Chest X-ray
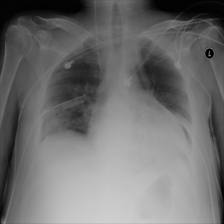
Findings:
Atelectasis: negative
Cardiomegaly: negative
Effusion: negative
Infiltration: negative
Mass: negative
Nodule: negative
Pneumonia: negative
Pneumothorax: negative
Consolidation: negative
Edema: negative
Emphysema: negative
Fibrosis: negative
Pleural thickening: negative
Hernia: negative